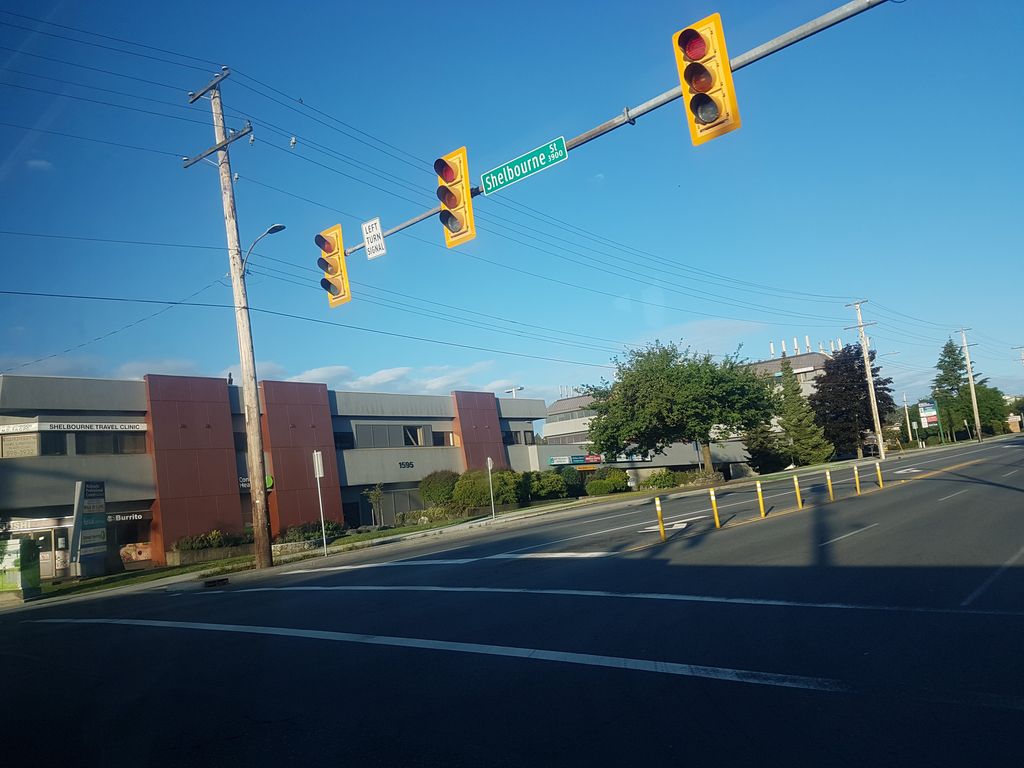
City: victoria